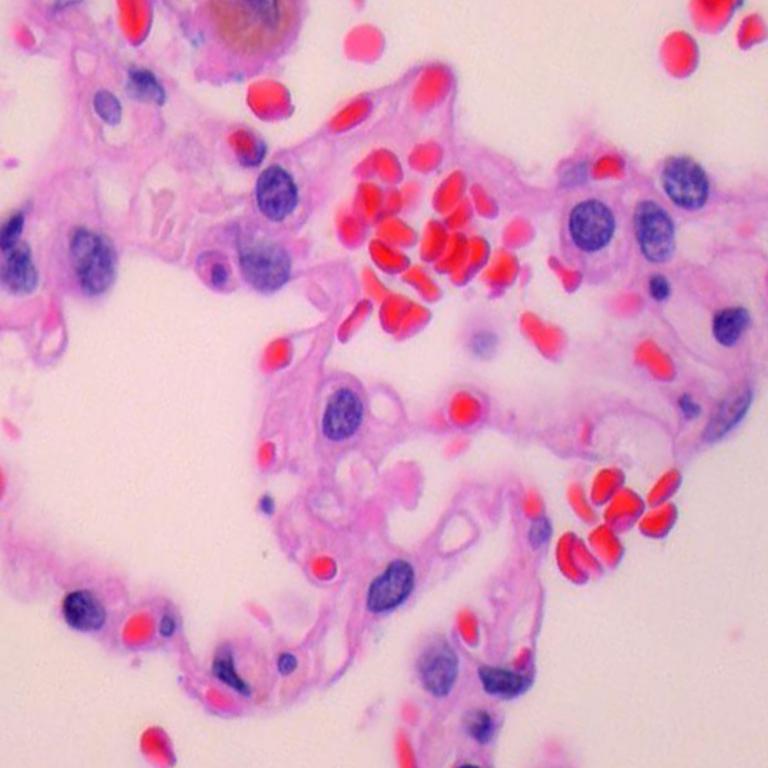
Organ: lung
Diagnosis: benign